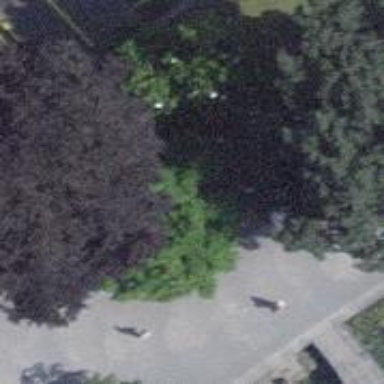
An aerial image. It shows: Bench.